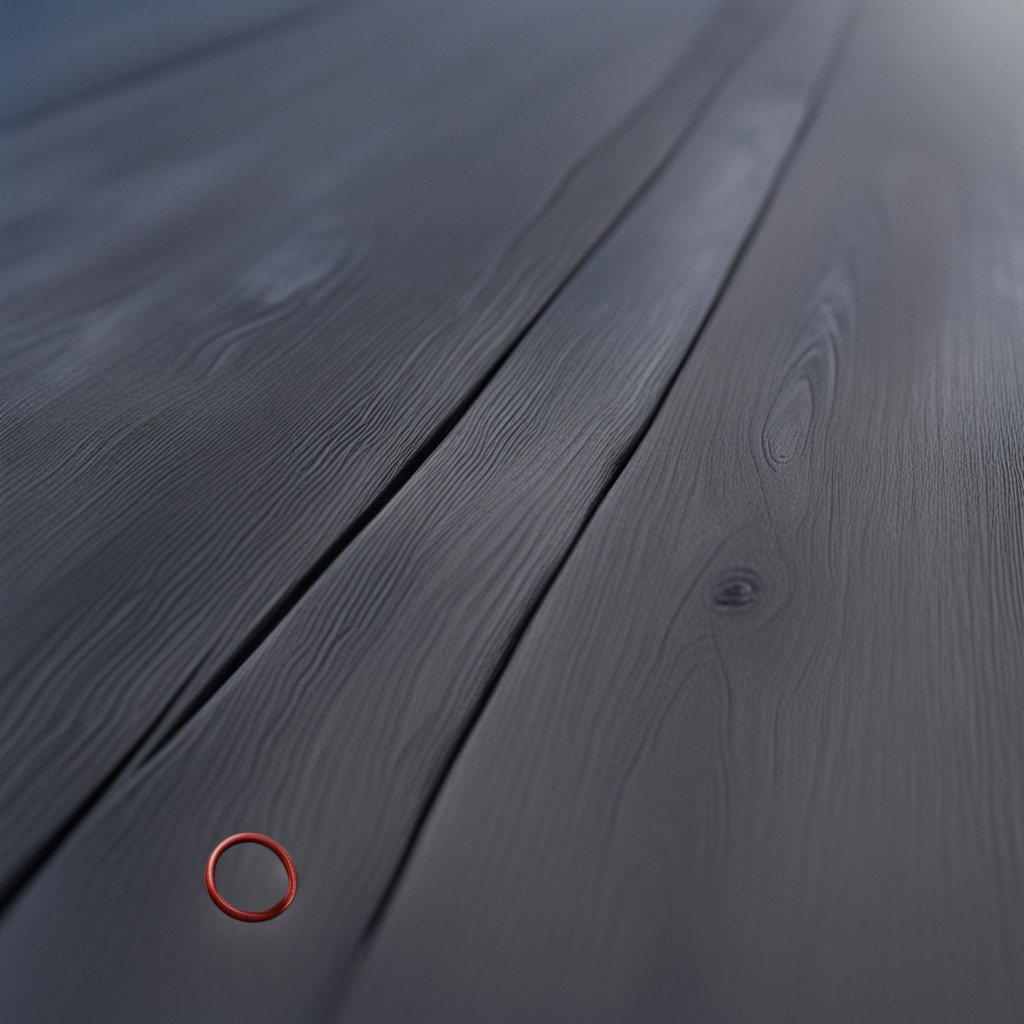
A rubber O-ring lies on the old table with faint burn marks in a small garage at twilight.